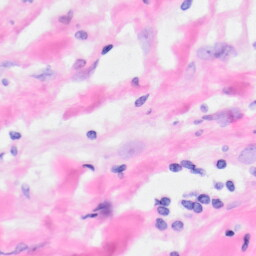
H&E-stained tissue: Kidney